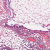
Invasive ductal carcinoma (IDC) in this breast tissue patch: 0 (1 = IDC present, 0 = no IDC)